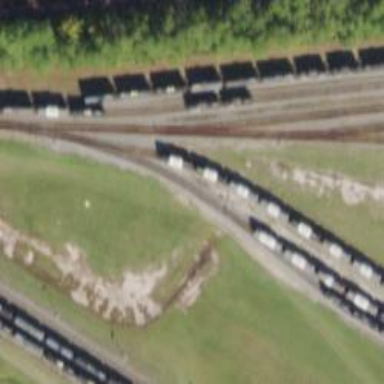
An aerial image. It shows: Railway spur service.